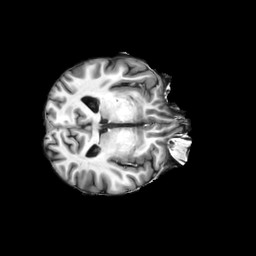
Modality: T1w
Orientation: axial
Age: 43
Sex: male
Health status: ill